Question: I am trying to use 'ResourceBundle' to read data from a ".properties" file but it cannot be loaded. I receive this error:
> 'Exception in thread "main" java.util.MissingResourceException: Can't find bundle for base name language_Vi, locale vi'
#### Code which collects the properties
'''
// Vietnamese login version
private static void VietnameseLogin() {
Locale locale = new Locale("Vi");
ResourceBundle bundle = ResourceBundle.getBundle("language", locale);
Login(bundle);
}
// English login version
private static void EnglishLogin() {
Locale locale = Locale.ENGLISH;
ResourceBundle bundle = ResourceBundle.getBundle("language", locale);
Login(bundle);
}
'''
#### Directory structure

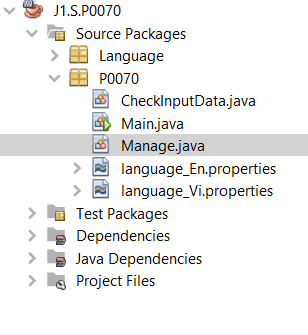
Answer: The names of language should be lowercase and variants are uppercase - so be precise with name of the files: 'language_en.properties' and 'language_vi.properties'. It is a good idea to keep your preferred language file as the fallback so rename one of the above to just 'language.properties' without the 2 digit iso country code.
The following code would search for resource bundle named "language" as class and properties definitions in the top level of every classpath jar and directory:
'''
// DEPRECATED IN JDK19, use Locale.of("vi")
Locale locale = new Locale("Vi");
ResourceBundle bundle = ResourceBundle.getBundle("language",locale);
'''
=> SEARCHES FOR:
'''
Class language.class
resource language.properties
Class language_vi.class
resource language_vi.properties
PLUS class+properties for lang and lang+variants of Locale.getDefault() eg language_en and language_en_GB
'''
Resource pathnames should not contain '\'.If you wish to use a directory to keep them, use '/'. So this would search under a sub-folder:
'''
ResourceBundle bundle = ResourceBundle.getBundle("mydir/name",locale);
'''
=> SEARCHES FOR:
'''
Class mydir/name.class
Resource mydir/name.properties
Class mydir/name_vi.class
Resource mydir/name_vi.properties
PLUS mydir/name class+properties for lang and lang+variants of Locale.getDefault() eg lmydir/name_en and mydir/name_en_GB
'''